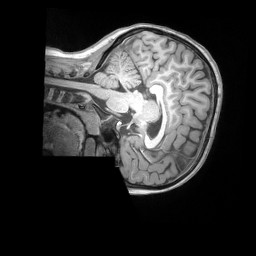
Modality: T1w
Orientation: sagittal
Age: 8
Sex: male
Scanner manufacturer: siemens
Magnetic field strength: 3 T
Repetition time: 2.53 s
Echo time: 0.00164 s